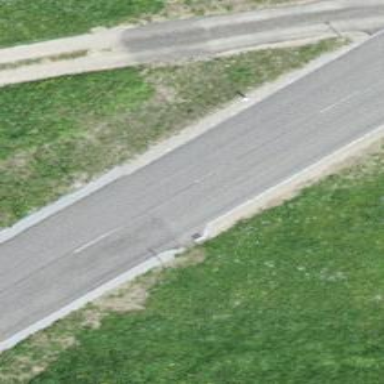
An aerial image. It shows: Asphalt road classified as tertiary.